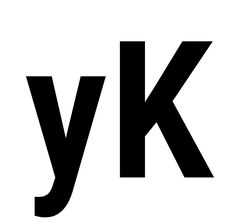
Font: Roboto_Condensed_SemiBold